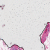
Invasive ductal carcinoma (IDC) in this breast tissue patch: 0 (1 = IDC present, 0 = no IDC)